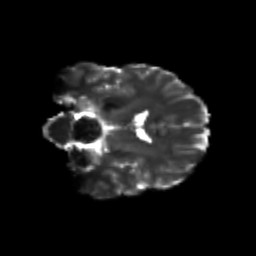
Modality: T2w
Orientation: coronal
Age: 20
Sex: male
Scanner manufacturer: siemens
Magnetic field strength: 3 T
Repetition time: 3.5 s
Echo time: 0.125 s